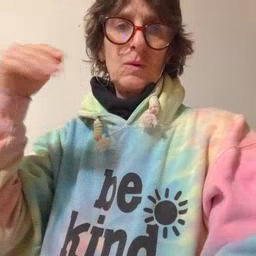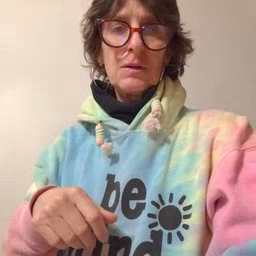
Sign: store